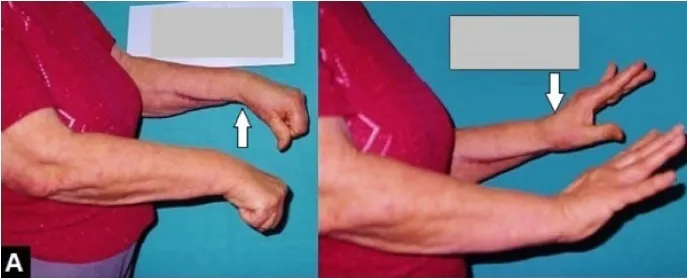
(Case presentation, 10-months follow-up):. Clinical photographs of both forearms showing left (arrow) good restoration of wrist, and ,long fingers II-V extension.
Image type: medical_photograph (skin_photograph)